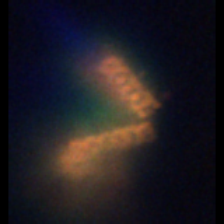
Taxon: Chaetoceros
Group: Diatoms